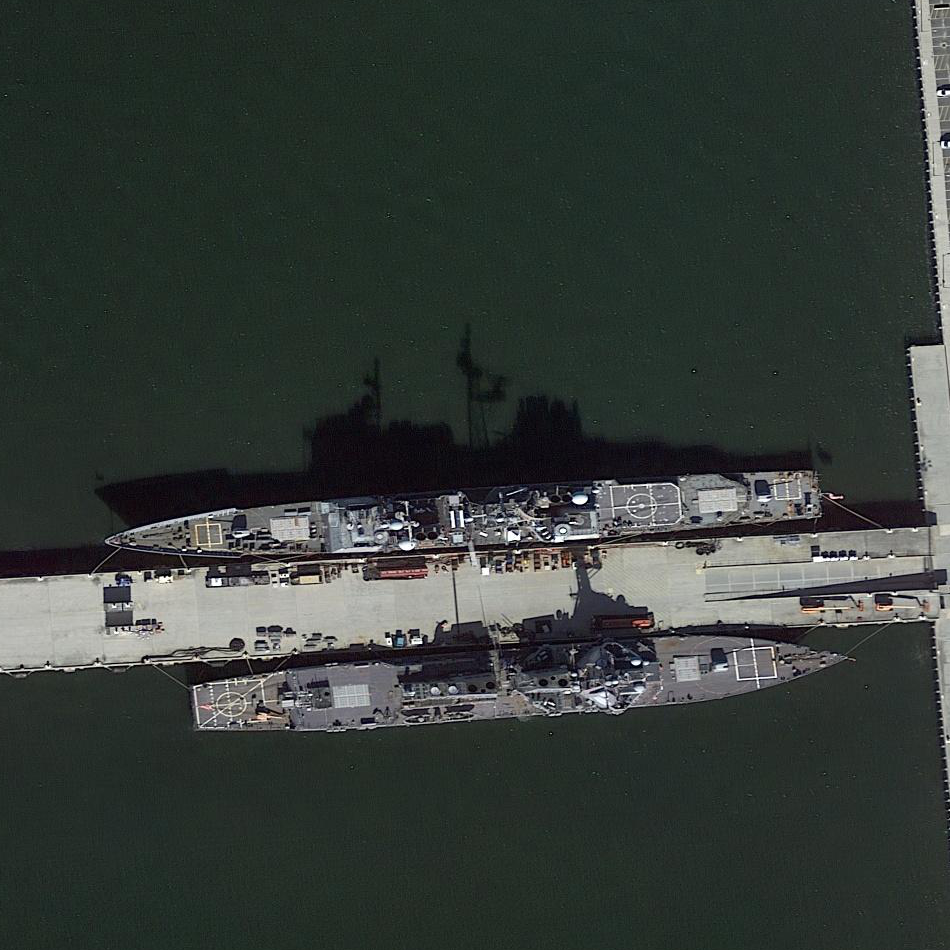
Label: cruiser